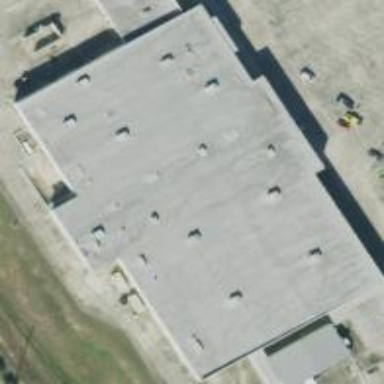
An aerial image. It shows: Building that houses fitness center.